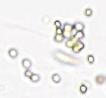
Label: Phaeocystis